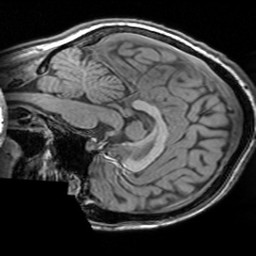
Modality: T1w
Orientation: sagittal
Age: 19
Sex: female
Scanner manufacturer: siemens
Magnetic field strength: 3 T
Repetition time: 1.63 s
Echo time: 0.00311 s